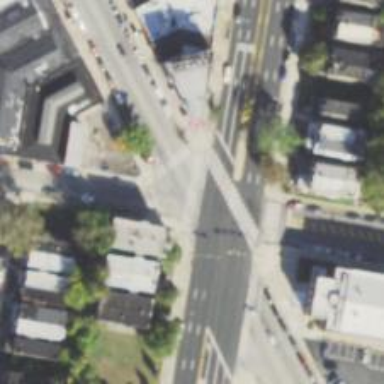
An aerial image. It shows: Marked road crossing.